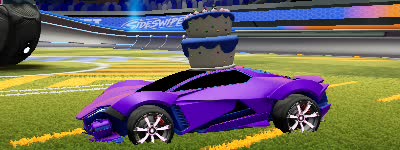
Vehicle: werewolf